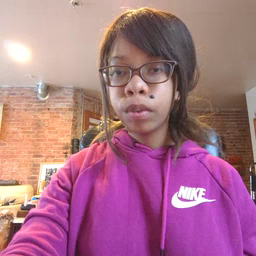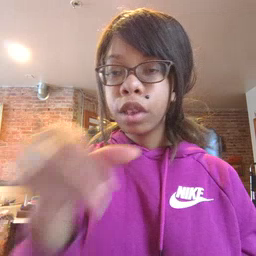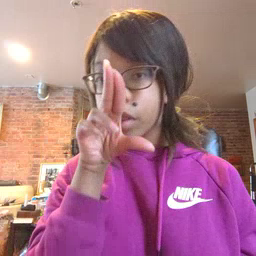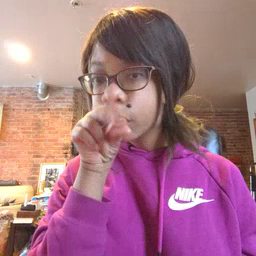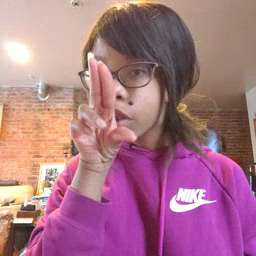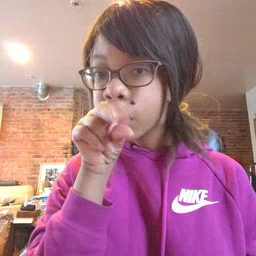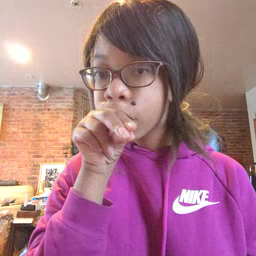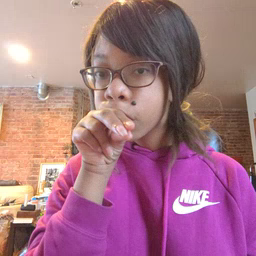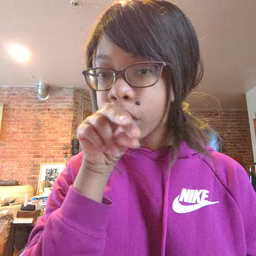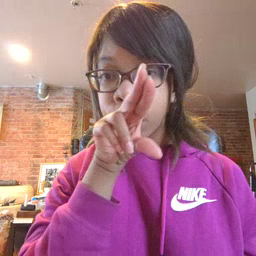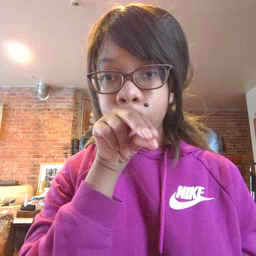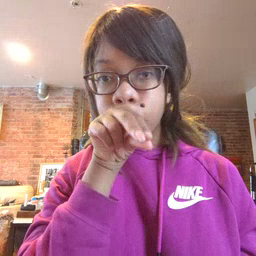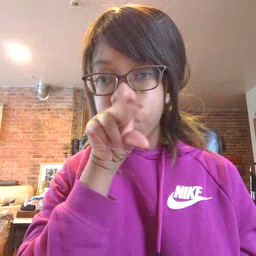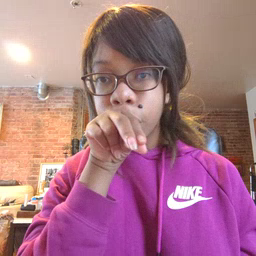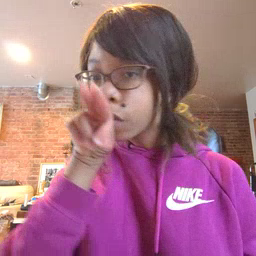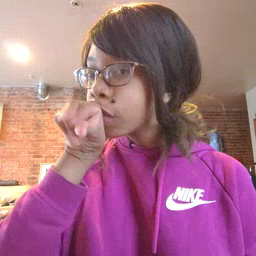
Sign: duck